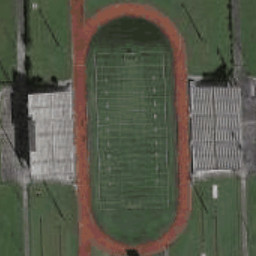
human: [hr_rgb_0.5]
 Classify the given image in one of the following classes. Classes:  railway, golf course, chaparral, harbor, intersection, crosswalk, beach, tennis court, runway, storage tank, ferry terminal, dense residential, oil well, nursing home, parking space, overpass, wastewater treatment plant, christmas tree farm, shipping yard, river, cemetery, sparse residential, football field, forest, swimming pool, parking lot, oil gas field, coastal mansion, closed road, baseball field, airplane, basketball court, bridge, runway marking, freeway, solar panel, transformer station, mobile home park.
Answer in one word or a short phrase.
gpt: football field